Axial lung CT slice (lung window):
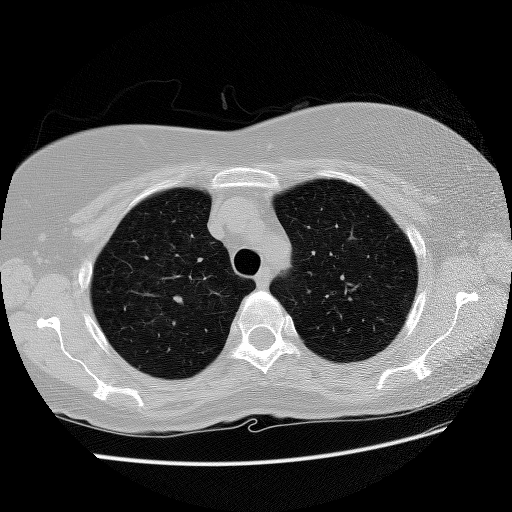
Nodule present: no